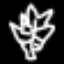
Label: leaf